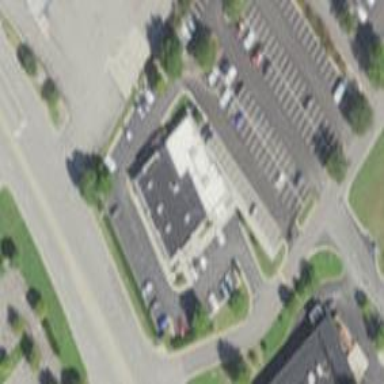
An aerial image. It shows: Parking area with asphalt surface.